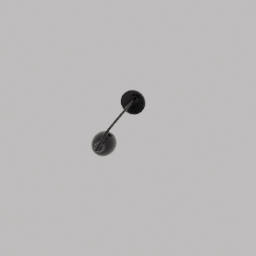
Label: lighting